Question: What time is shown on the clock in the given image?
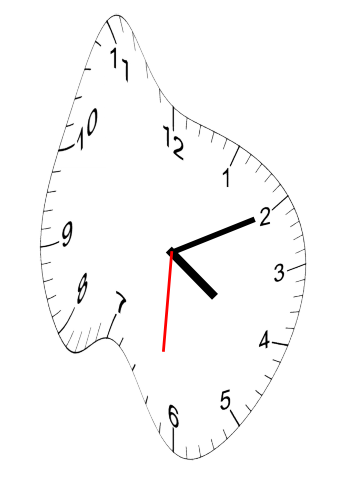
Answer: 04:10:31